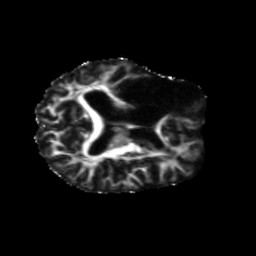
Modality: FA
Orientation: axial
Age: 71
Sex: female
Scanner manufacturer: siemens
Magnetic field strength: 3 T
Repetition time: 5.47 s
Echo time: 0.0854 s